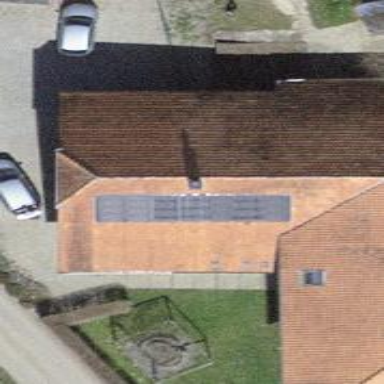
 consisting of solar photovoltaic panels."